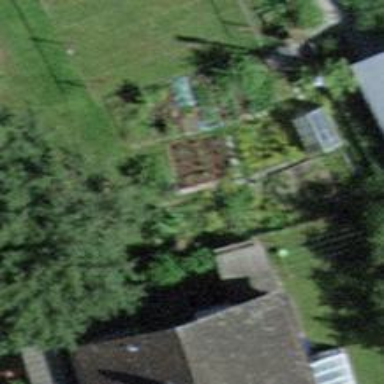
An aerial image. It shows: Garden that is leisure land.